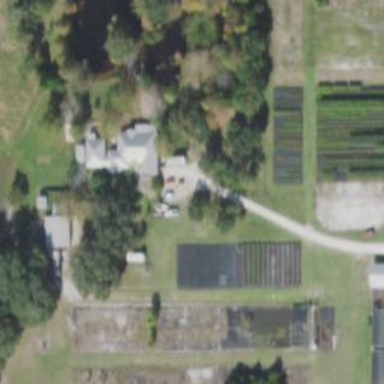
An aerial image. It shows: Plant nursery specializing in trees.